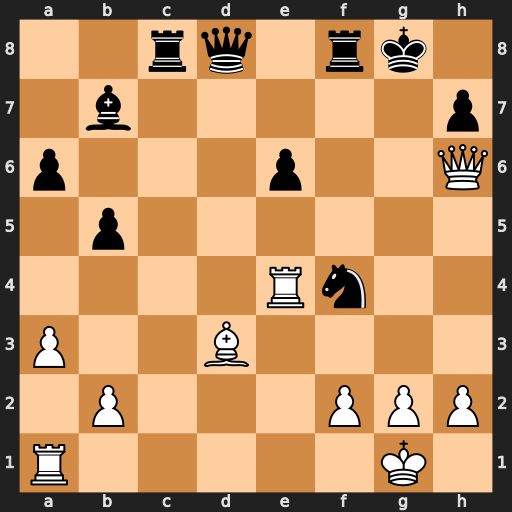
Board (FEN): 2rq1rk1/1b5p/p3p2Q/1p6/4Rn2/P2B4/1P3PPP/R5K1
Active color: w
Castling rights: -
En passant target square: -
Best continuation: Rxf4 Rxf4 Bxh7+